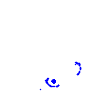
Particle: kaon